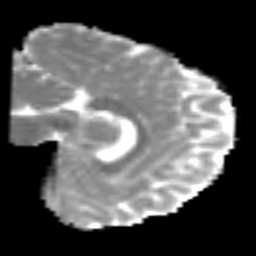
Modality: MD
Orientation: sagittal
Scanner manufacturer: siemens
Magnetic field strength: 3 T
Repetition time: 4.6 s
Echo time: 0.085 s